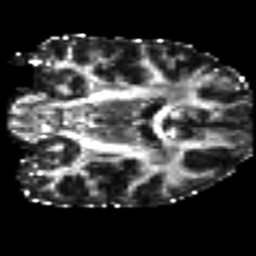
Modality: FA
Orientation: coronal
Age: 44
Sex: female
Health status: ill
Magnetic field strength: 3 T
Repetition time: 8.4 s
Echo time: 0.0926 s